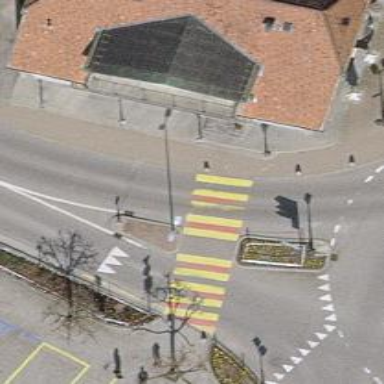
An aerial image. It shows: Zebra crossing on the road.